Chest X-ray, AP view. Patient: 65 years old, sex M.
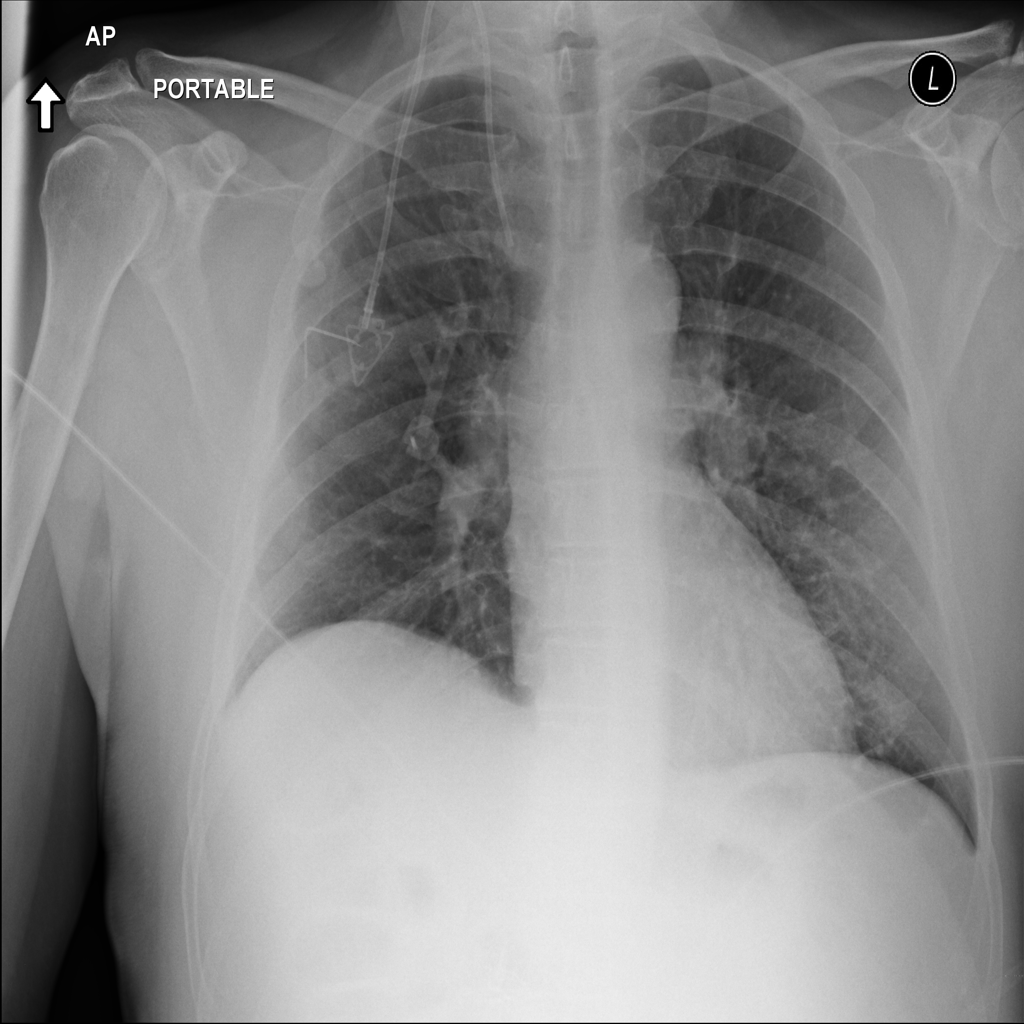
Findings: No Finding